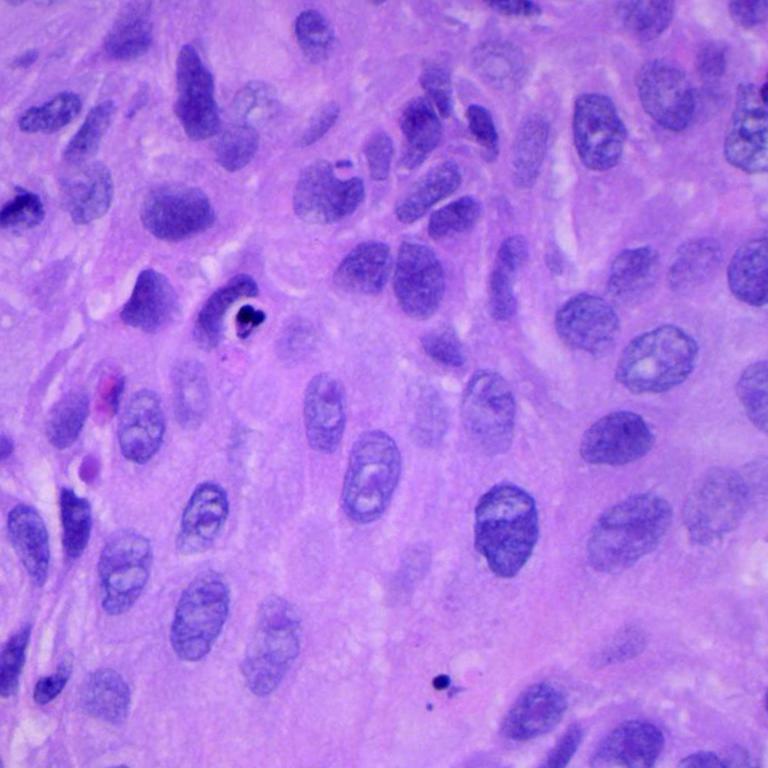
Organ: lung
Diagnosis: squamous carcinomas